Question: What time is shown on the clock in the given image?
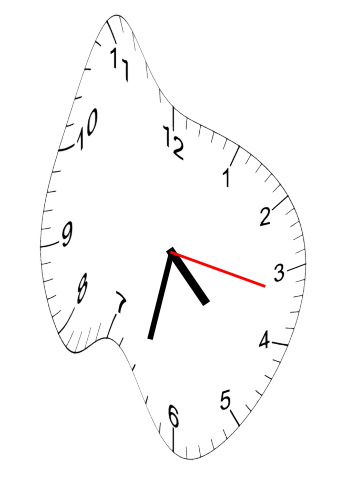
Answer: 04:32:17